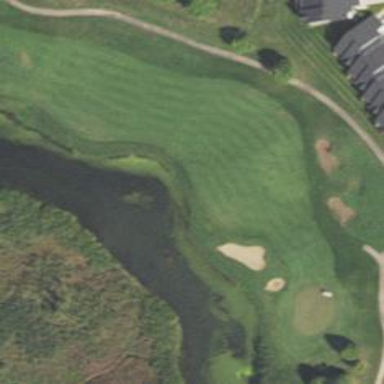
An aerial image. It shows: View of golf hole.